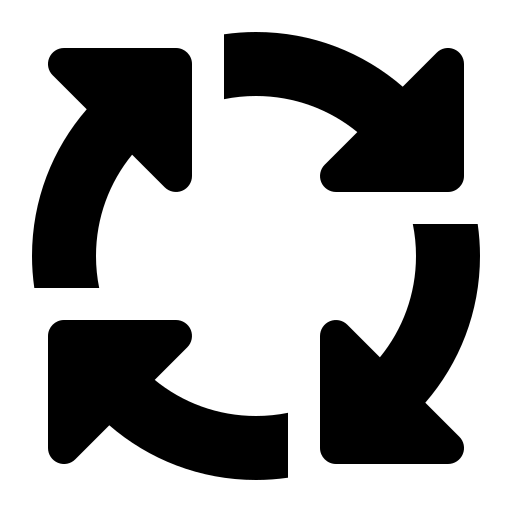
Tags: icon, FontAwesome, fa-icon, solid, arrows, spin